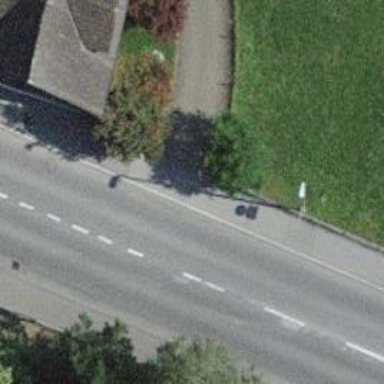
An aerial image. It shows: Tertiary road with cycle lane. There are separate sidewalks on both sides of the road.